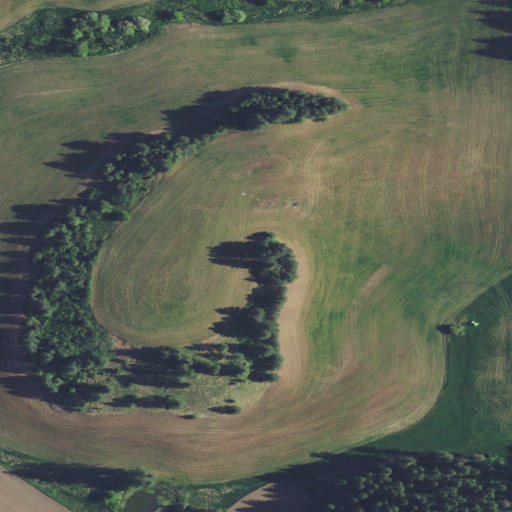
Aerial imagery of ridge(s) in Idaho named Huffman Ridge containing cultivated crops, evergreen forest, shrub, and open development